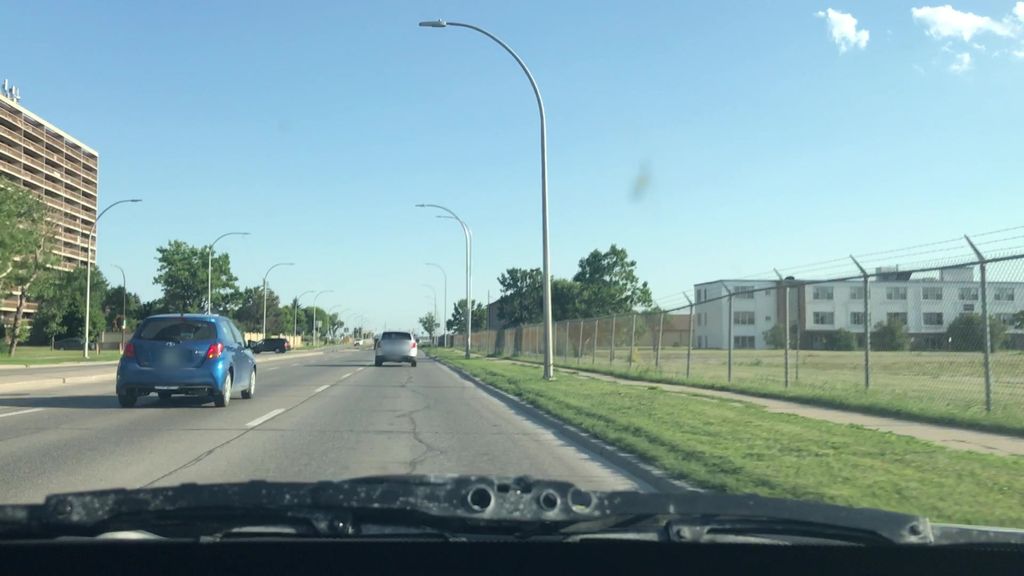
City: winnipeg